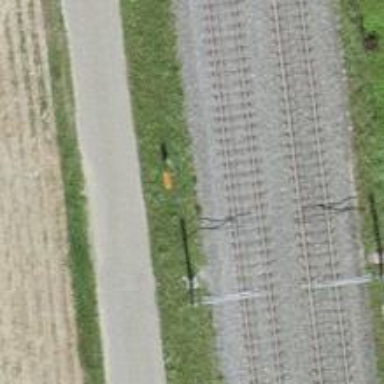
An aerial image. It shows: Aerial marker.